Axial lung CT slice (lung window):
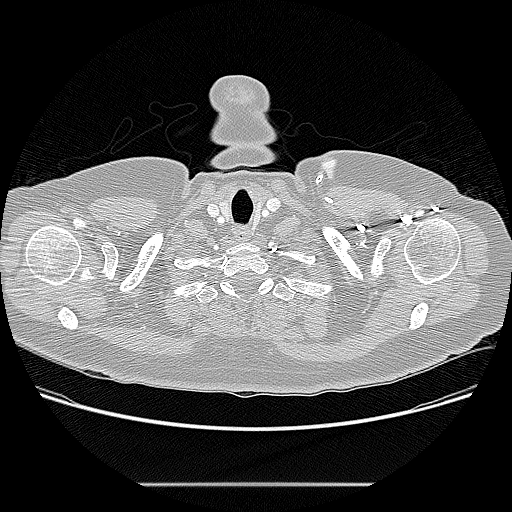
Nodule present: no